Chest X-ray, AP view. Patient: 44 years old, sex F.
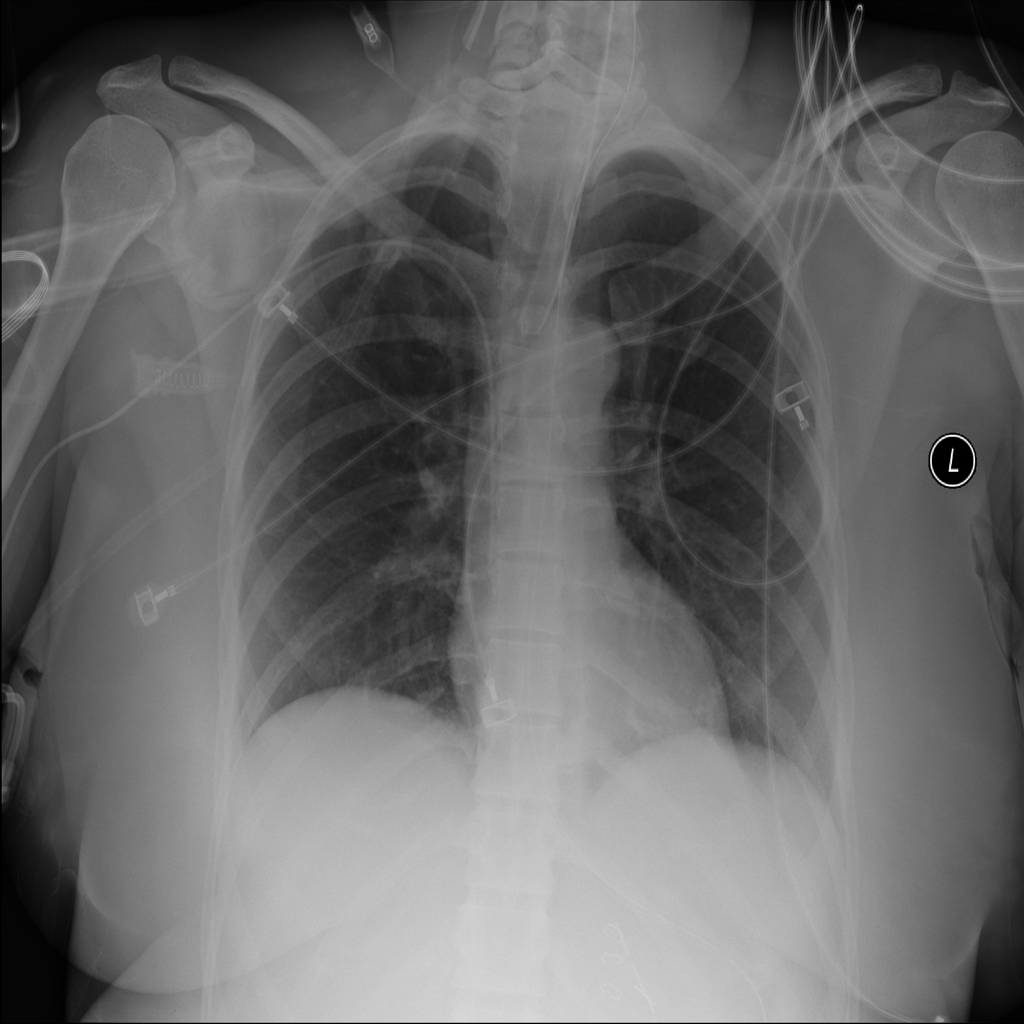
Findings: No Finding